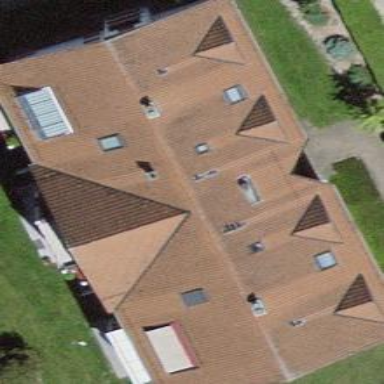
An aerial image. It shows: Apartment building with gabled roof made of roof tiles.